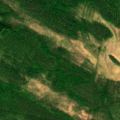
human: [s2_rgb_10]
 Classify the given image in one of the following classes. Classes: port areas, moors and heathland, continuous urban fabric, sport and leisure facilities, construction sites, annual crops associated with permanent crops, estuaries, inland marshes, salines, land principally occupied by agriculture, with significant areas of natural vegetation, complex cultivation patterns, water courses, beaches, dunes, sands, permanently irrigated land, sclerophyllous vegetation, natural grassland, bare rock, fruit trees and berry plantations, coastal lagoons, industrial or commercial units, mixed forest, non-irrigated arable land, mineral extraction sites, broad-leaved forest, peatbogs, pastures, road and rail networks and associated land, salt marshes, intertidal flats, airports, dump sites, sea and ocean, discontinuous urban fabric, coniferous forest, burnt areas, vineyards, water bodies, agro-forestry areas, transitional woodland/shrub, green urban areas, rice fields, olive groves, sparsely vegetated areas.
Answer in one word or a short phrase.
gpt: coniferous forest, mixed forest, peatbogs